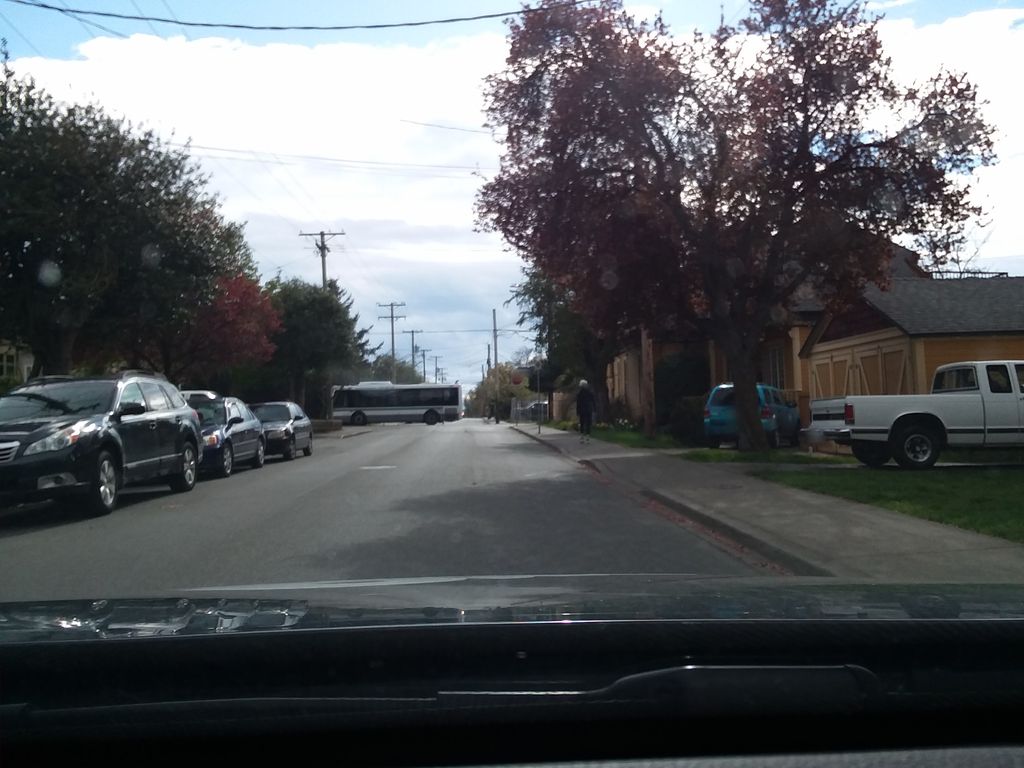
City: victoria